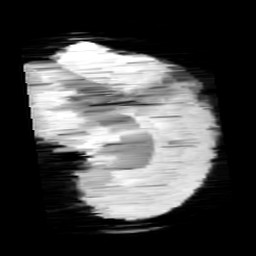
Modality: minIP
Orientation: sagittal
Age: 11
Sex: male
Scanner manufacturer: siemens
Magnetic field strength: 3 T
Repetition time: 0.027 s
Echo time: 0.02 s